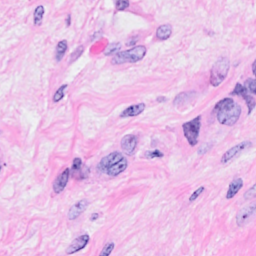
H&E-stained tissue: Breast